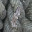
Label: 1